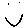
Label: smiley face